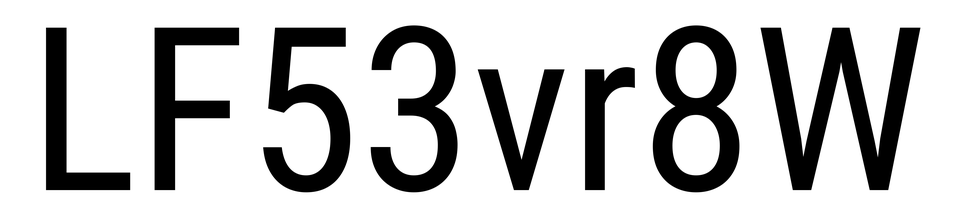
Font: Roboto_Condensed_Regular